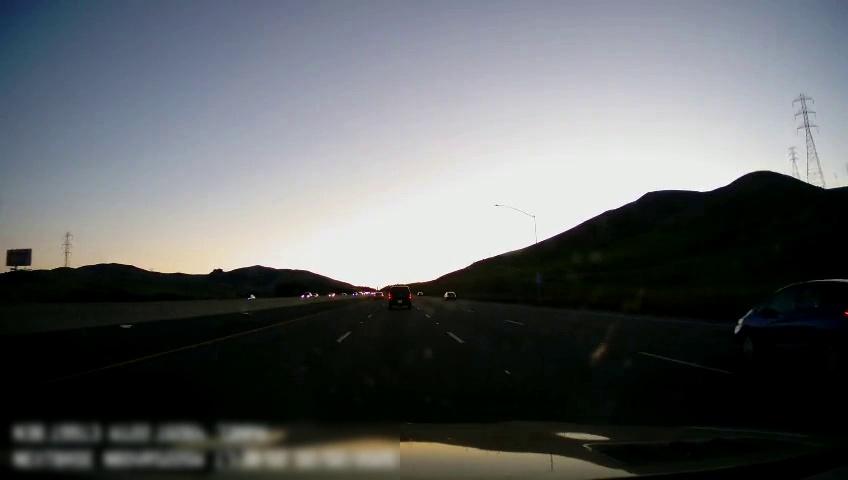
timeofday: Day
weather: Sunny
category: Drivable Space
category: Vehicles | Car
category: Vehicles | SUV
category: Vehicles | Car
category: Vehicles | Car
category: Vehicles | Car
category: Vehicles | SUV
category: Lanes | Alternate Lane
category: Lanes | Current Lane
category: Lanes | Current Lane
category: Lanes | Alternate Lane
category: Lanes | Alternate Lane